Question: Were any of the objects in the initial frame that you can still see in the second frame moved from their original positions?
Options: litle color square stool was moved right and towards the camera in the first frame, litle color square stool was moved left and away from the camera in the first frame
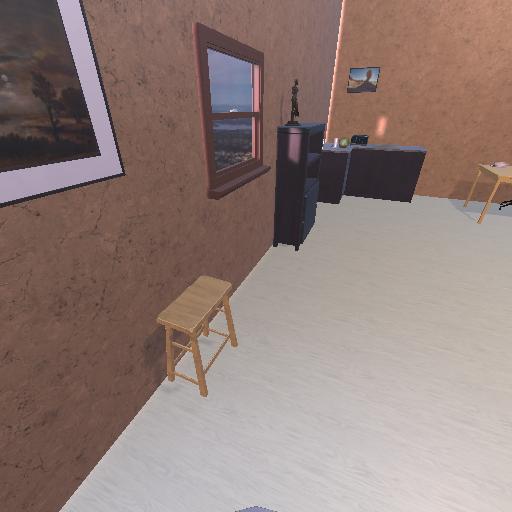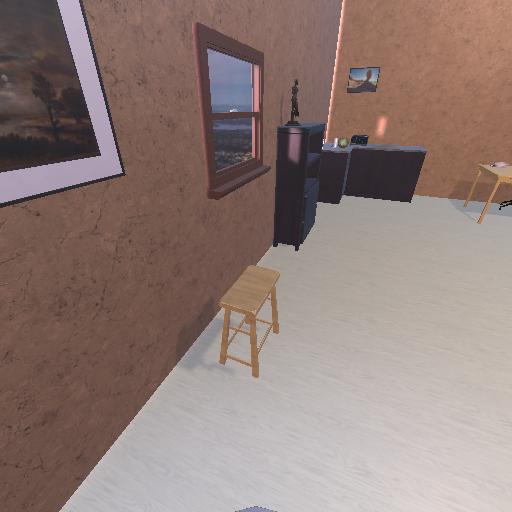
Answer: litle color square stool was moved right and towards the camera in the first frame